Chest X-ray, AP view. Patient: 50 years old, sex F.
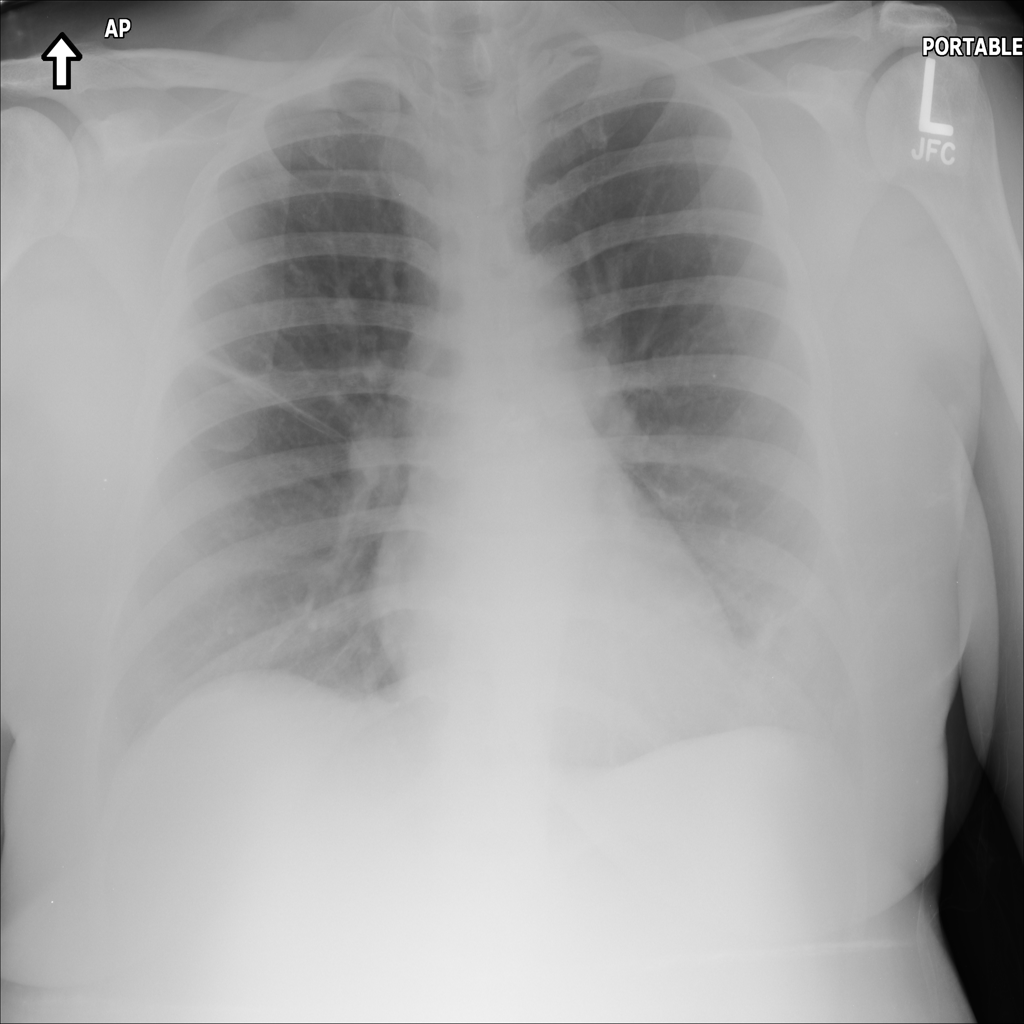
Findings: Atelectasis